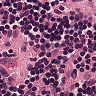
Metastatic tissue present: no